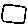
Label: square